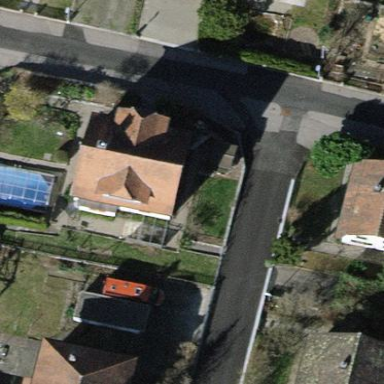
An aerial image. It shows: Detached building.